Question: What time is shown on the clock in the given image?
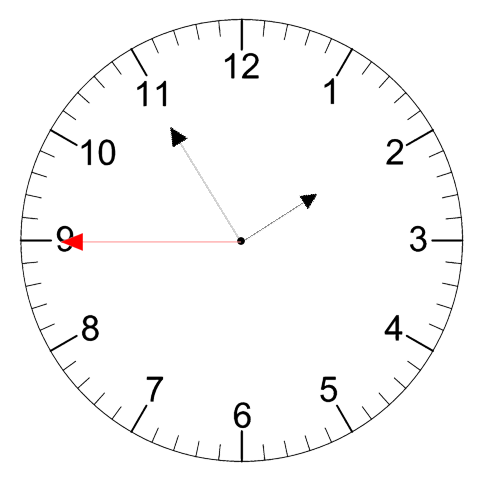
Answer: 01:54:45